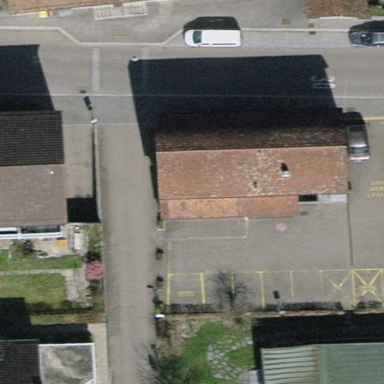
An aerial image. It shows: Community hall building serving as community center.